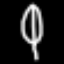
Label: leaf